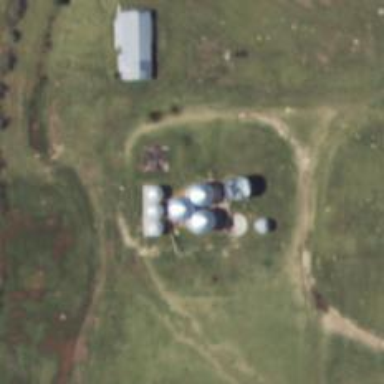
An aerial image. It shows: Silo.